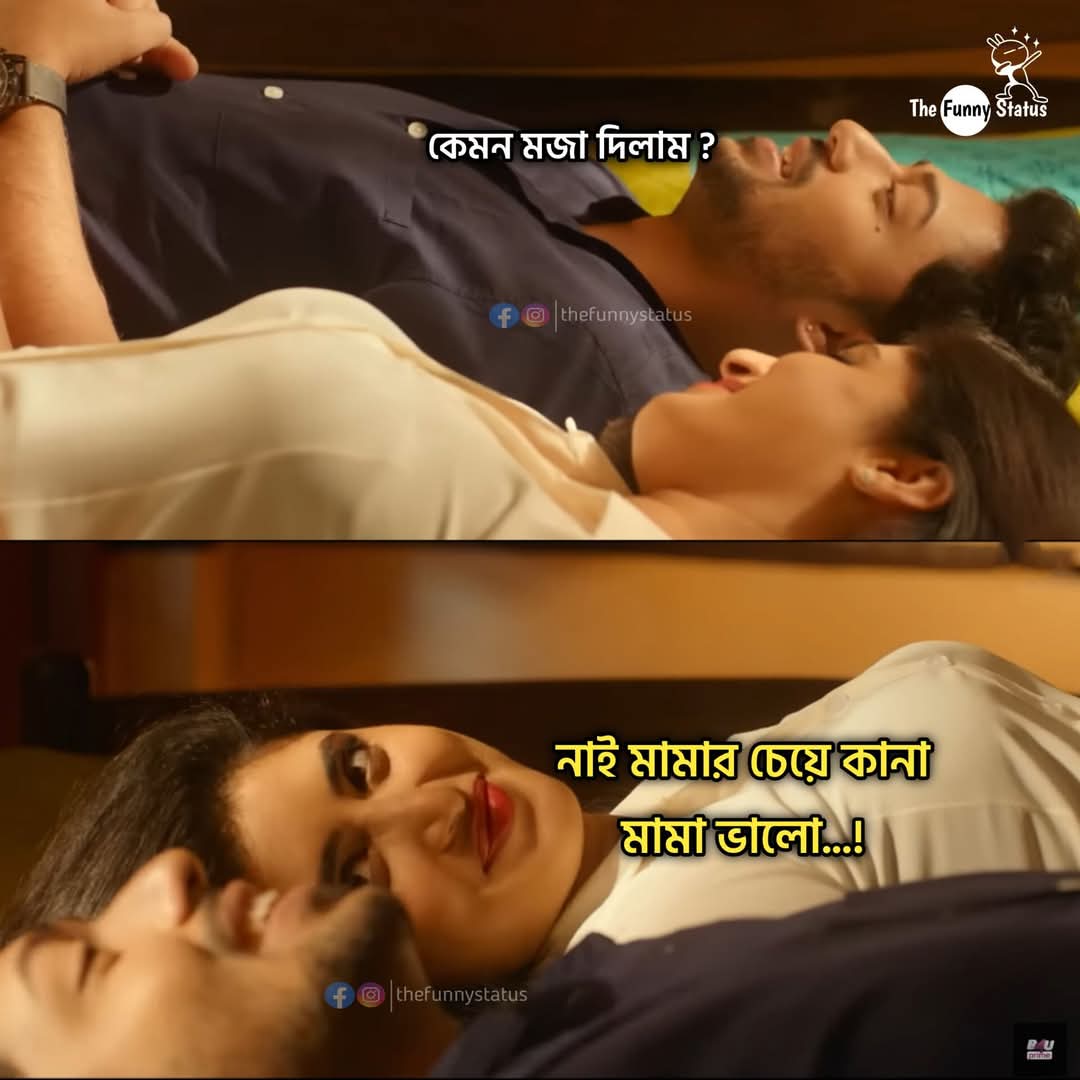
Text: কেমন মজা দিলাম?
নাই মামার চেয়ে কানা মামা ভালো...!

Label: Non Hate